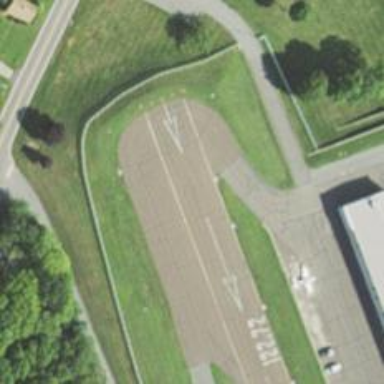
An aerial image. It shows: Image of taxiway at airport.